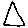
Label: triangle